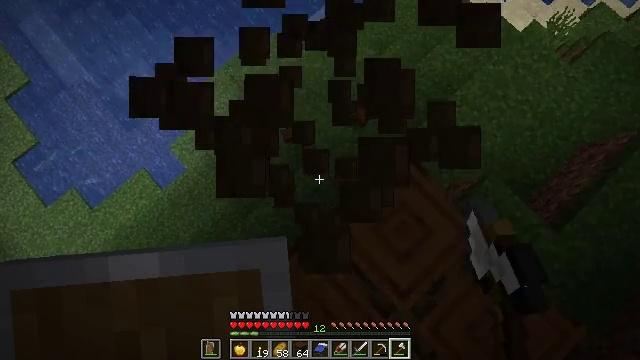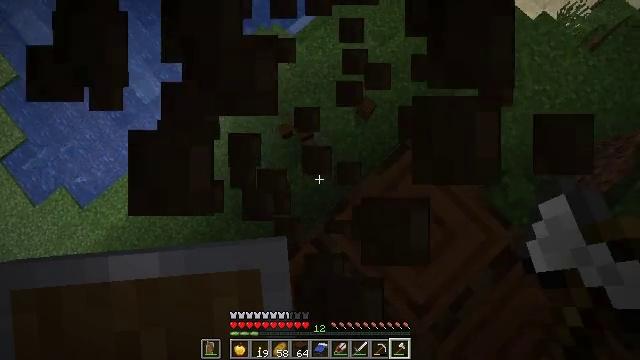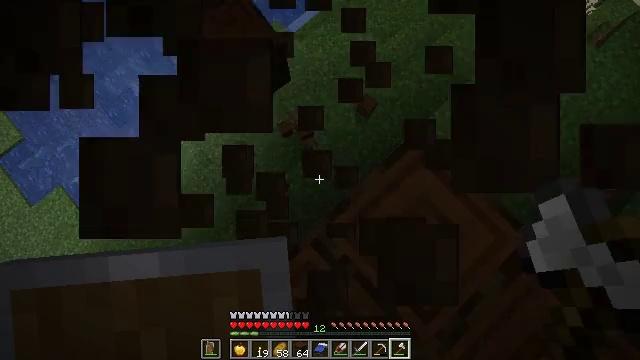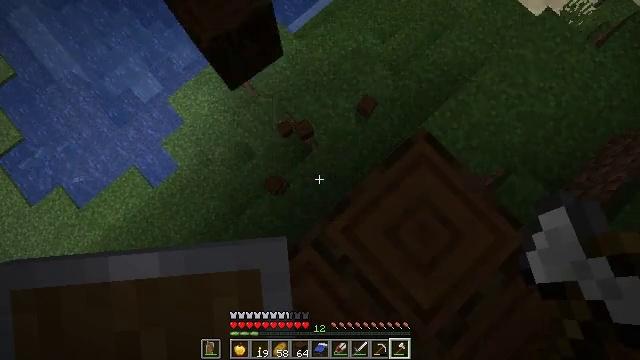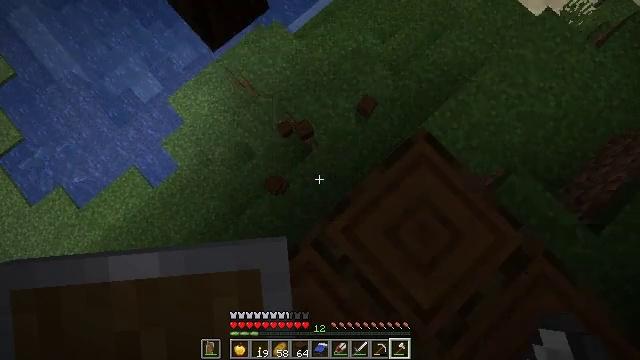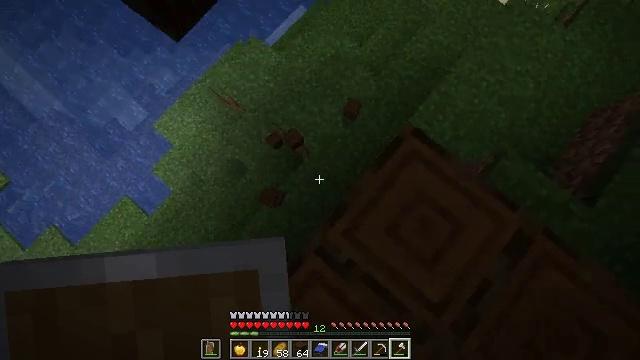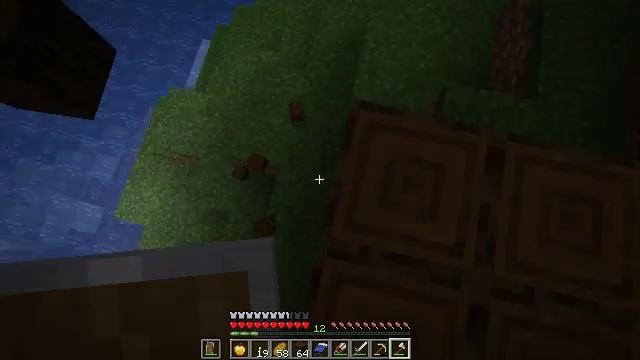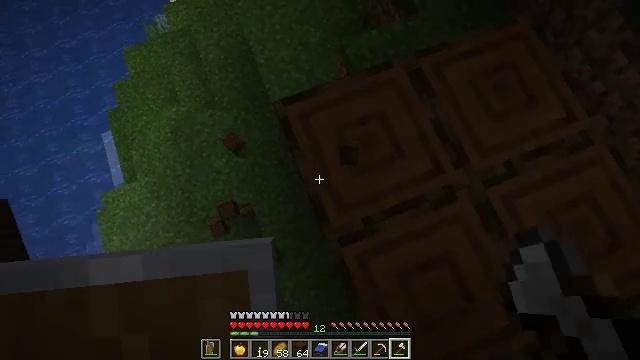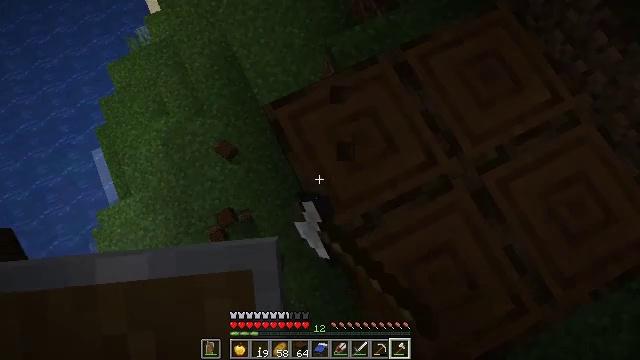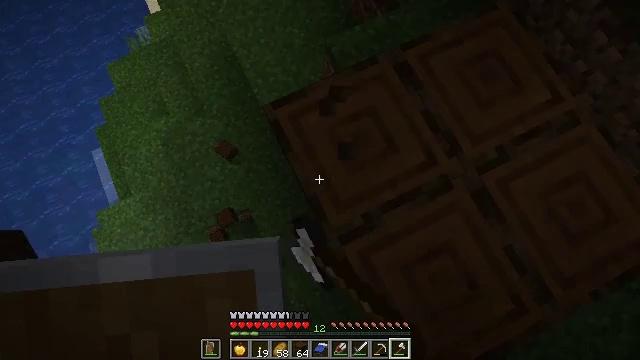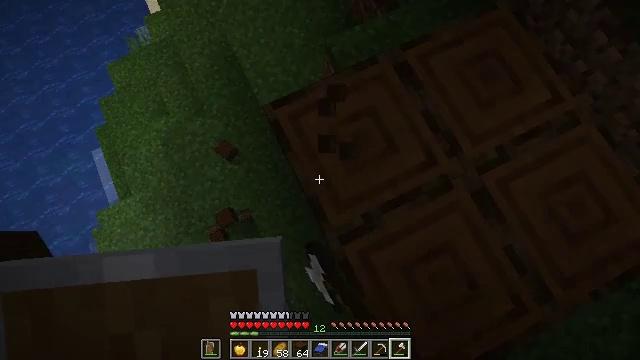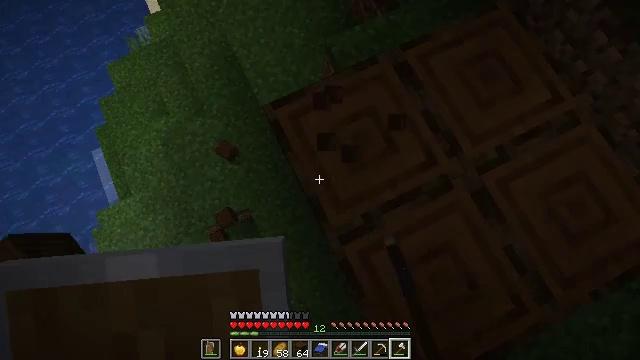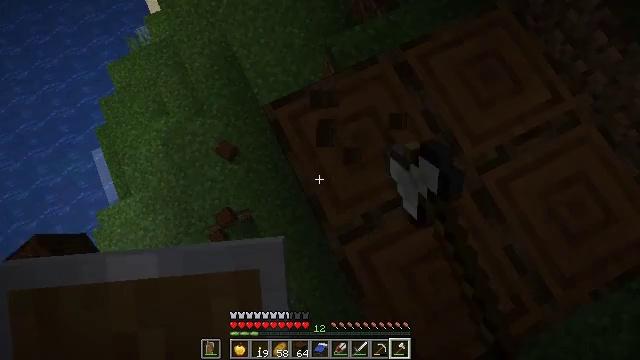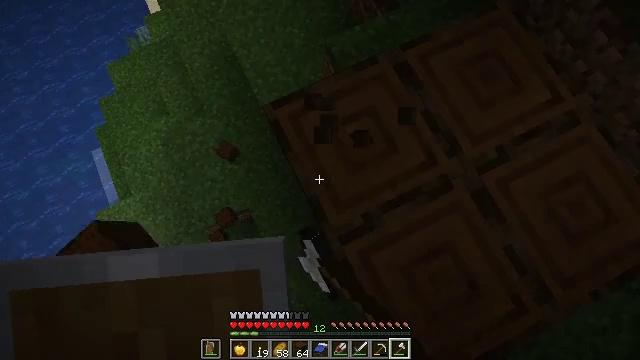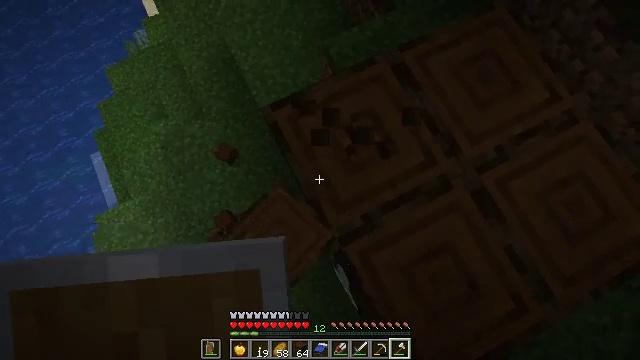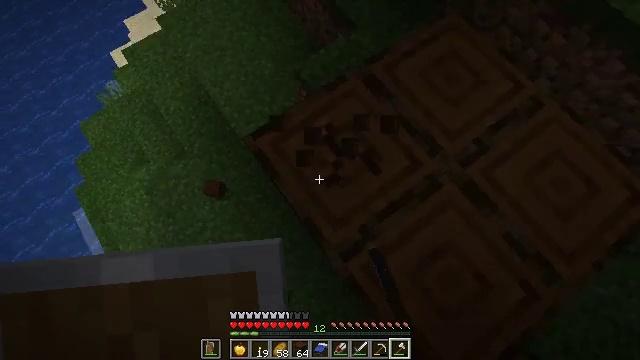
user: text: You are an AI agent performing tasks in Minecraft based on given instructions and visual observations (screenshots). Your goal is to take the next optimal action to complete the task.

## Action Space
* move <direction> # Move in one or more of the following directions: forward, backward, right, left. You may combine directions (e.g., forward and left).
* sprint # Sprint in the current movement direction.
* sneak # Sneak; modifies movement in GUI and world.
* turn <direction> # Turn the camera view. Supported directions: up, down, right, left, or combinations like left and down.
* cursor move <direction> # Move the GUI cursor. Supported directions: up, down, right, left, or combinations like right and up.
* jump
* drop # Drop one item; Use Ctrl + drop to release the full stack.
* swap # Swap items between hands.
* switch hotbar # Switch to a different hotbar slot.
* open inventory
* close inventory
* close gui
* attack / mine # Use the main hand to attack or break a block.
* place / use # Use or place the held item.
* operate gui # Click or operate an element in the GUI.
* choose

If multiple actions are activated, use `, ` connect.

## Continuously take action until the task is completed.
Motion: motion action
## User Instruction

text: Break the dark oak log in the forest.
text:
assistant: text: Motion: attack / mine
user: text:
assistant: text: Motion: attack / mine
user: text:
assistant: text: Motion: attack / mine
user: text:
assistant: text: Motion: attack / mine
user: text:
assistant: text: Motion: turn right and up, attack / mine
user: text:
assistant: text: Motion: turn right, attack / mine
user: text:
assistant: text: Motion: turn right, attack / mine
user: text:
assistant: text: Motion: turn right, attack / mine
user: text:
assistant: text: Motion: attack / mine
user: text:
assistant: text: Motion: attack / mine
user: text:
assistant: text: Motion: attack / mine
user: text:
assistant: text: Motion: attack / mine
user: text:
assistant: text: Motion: attack / mine
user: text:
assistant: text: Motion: attack / mine
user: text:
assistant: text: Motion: turn right and up, attack / mine
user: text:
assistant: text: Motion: turn right and up, attack / mine
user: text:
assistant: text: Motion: turn right, attack / mine
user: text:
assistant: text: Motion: attack / mine
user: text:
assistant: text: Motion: attack / mine
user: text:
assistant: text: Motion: attack / mine
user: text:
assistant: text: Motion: attack / mine
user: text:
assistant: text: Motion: attack / mine
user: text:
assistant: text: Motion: turn right and up, attack / mine
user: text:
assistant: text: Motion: turn right and up, attack / mine
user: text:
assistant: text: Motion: turn right and up, attack / mine
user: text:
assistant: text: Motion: turn up, attack / mine
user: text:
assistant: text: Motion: attack / mine
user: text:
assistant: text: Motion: attack / mine
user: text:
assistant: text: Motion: attack / mine
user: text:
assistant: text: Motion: attack / mine